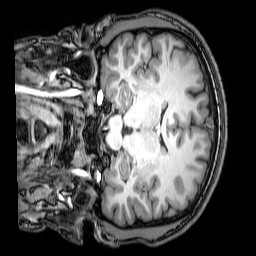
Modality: T1w
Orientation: coronal
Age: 25
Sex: male